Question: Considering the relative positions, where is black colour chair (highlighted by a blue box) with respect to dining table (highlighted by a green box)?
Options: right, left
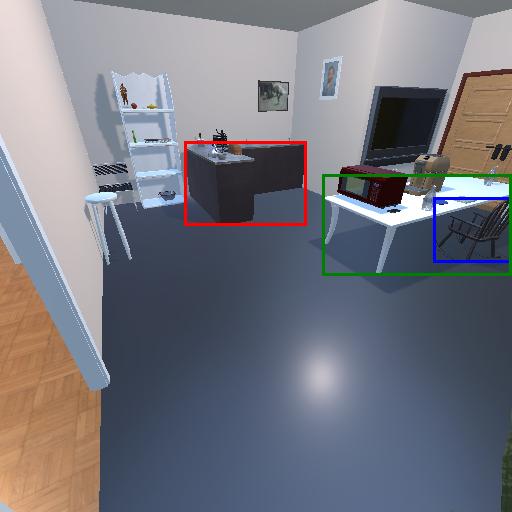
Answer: right